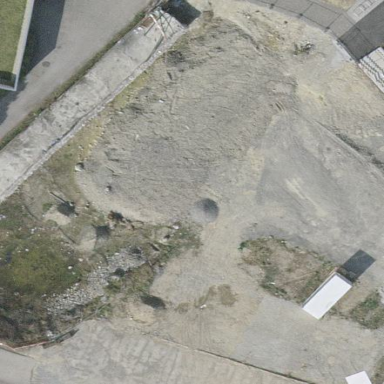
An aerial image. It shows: Brownfield site.